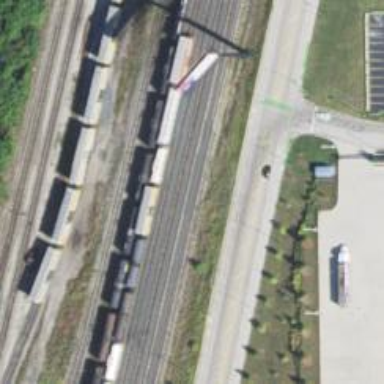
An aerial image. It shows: Railway yard.